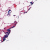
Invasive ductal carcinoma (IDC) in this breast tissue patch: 0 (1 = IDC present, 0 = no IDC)